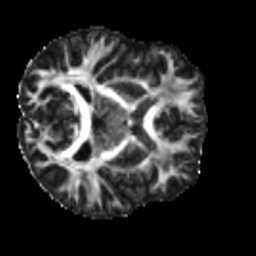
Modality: FA
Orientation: axial
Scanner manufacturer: siemens
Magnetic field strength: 3 T
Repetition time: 4 s
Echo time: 0.0594 s